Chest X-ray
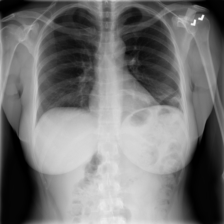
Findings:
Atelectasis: negative
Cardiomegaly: negative
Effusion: negative
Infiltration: negative
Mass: negative
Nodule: negative
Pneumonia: negative
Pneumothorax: negative
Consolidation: negative
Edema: negative
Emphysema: negative
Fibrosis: negative
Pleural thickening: negative
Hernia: negative